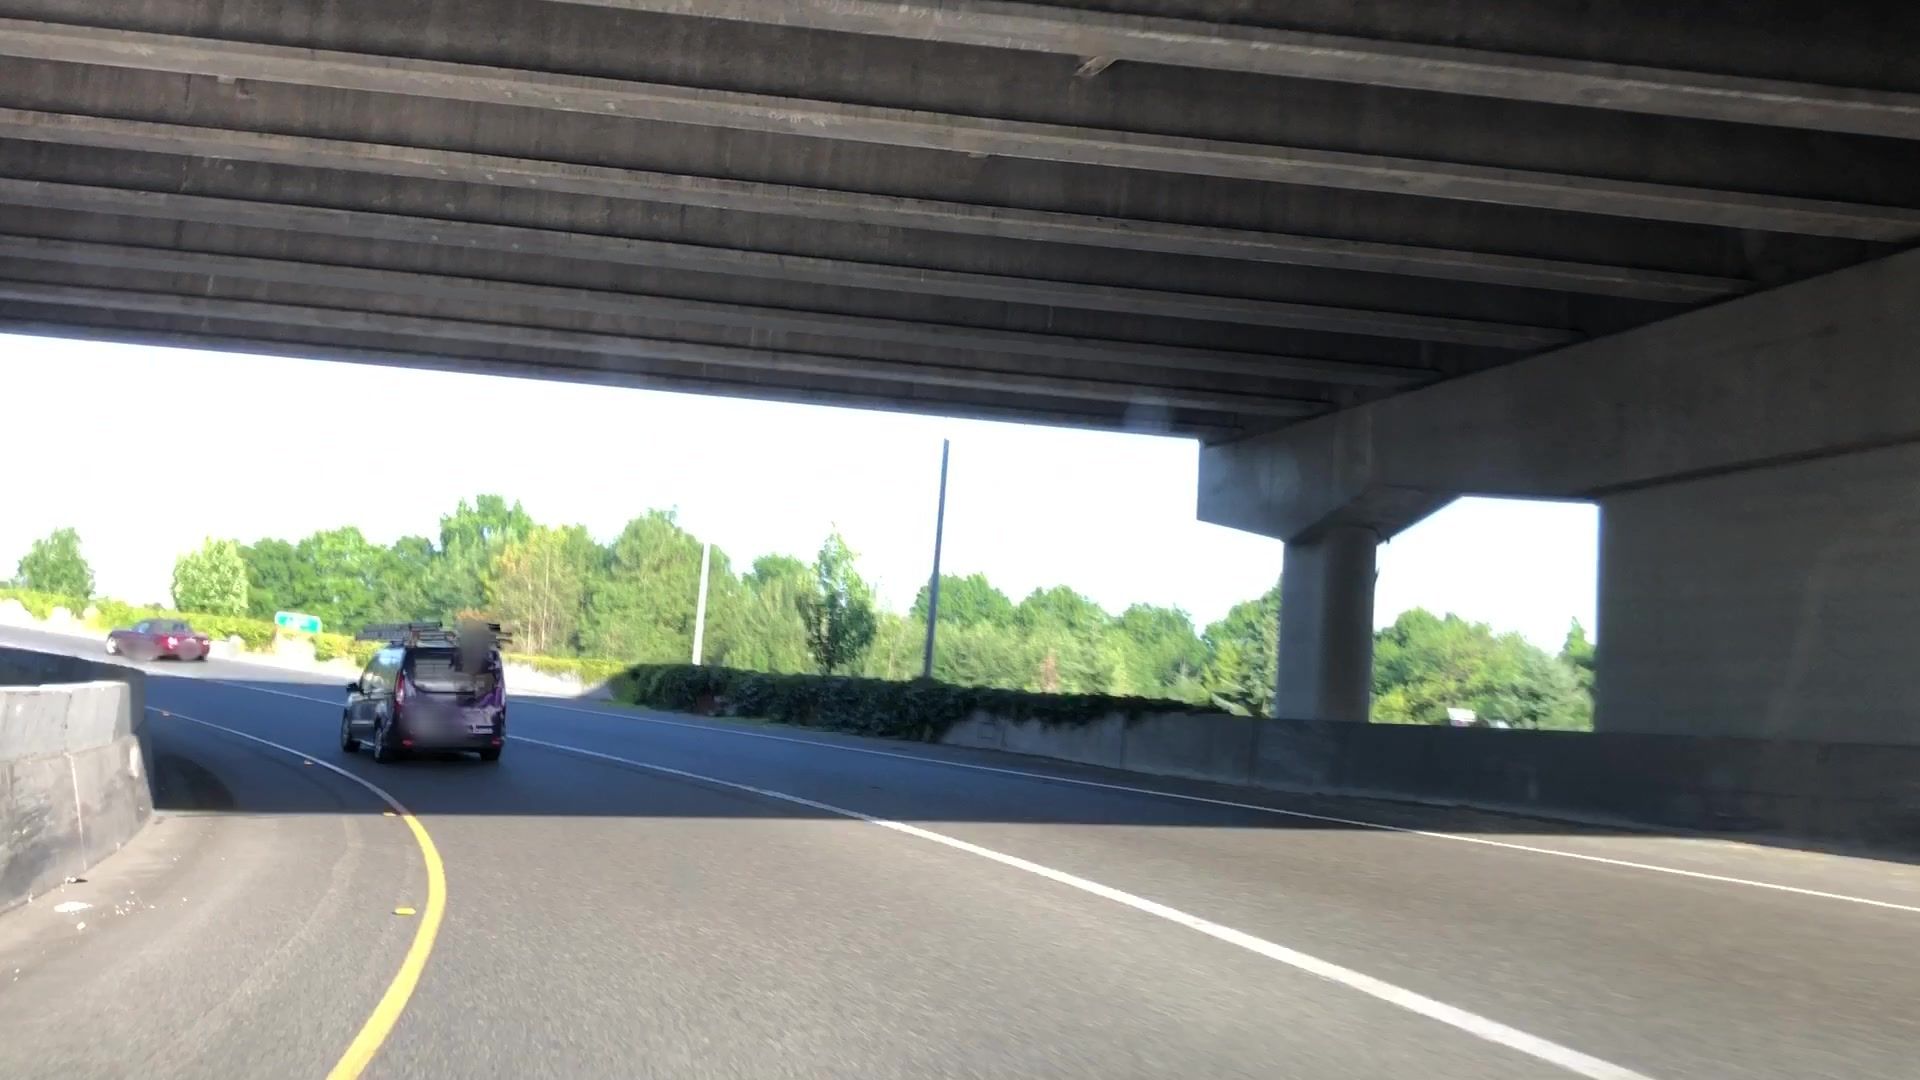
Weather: clear
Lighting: day
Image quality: slightly poor
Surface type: driving surface
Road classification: motorway
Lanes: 3
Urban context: suburban or peri-urban
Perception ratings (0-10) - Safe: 2.6, Lively: 2.34, Beautiful: 5.13, Boring: 3.36, Depressing: 3.16, Wealthy: 0.3